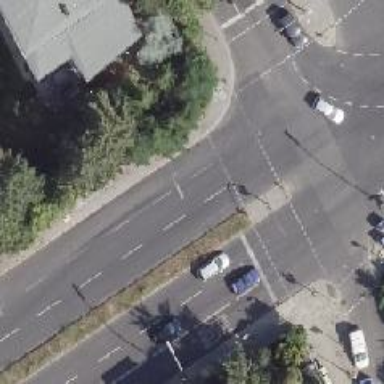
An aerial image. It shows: Secondary road with asphalt surface. It is dual carriageway with shared busway on the right for cyclists.